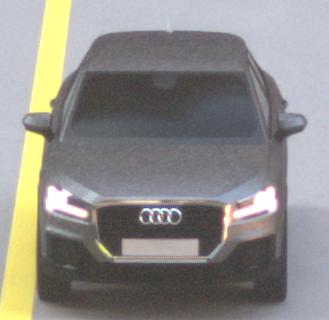
Make: Audi
Model: Q2
Model produced from: 2016
Model produced until: 2020
Doors: 5
Color: gray
Road condition: dry road
Daytime: morning or afternoon
Contrast: medium contrast